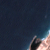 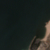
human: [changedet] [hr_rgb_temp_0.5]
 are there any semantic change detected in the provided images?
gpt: The shore has been extended.